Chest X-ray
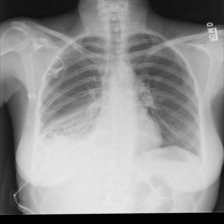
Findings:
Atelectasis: negative
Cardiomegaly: negative
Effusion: positive
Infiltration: negative
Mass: negative
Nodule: negative
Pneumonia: negative
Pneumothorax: negative
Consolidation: positive
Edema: negative
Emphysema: negative
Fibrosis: negative
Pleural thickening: negative
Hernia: negative